Here is the envelope spectrum of one vibration snapshot from a rolling-element bearing, with each characteristic fault-frequency family marked on the frequency axis. What is the most likely bearing condition (normal, inner_race, outer_race, ball)?
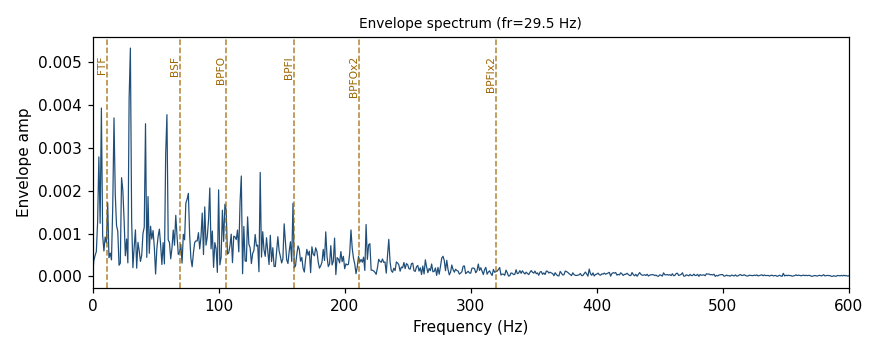
Answer: outer_race